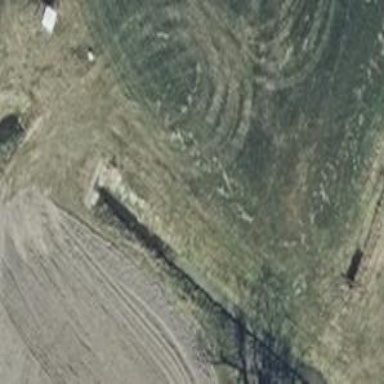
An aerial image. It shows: Area covered with grass.